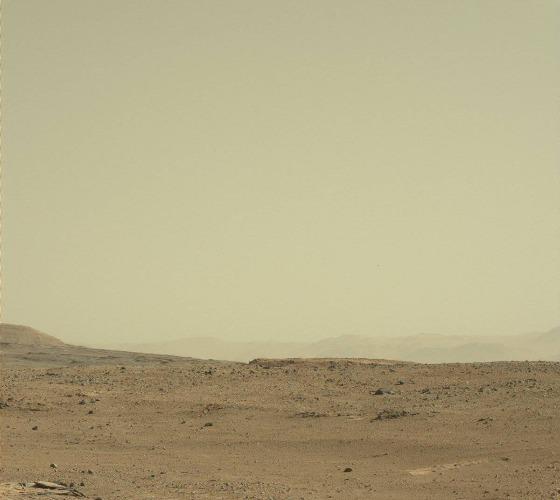
Terrain classes present: Bedrock, Gravel / Sand / Soil, Rock, Sky / Distant Mountains